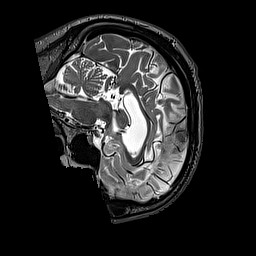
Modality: T2w
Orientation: sagittal
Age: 40
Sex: male
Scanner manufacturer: siemens
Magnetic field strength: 3 T
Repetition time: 3.2 s
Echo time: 0.567 s